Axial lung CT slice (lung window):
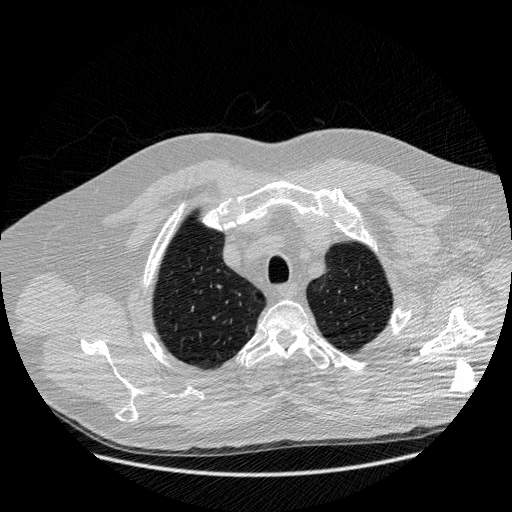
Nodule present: no